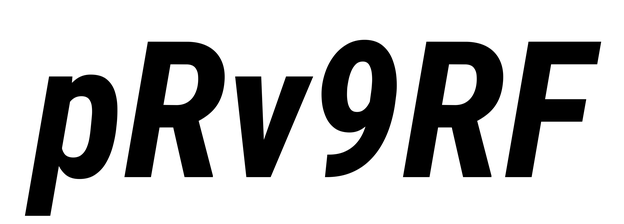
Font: Roboto-Italic_Condensed_Bold_Italic